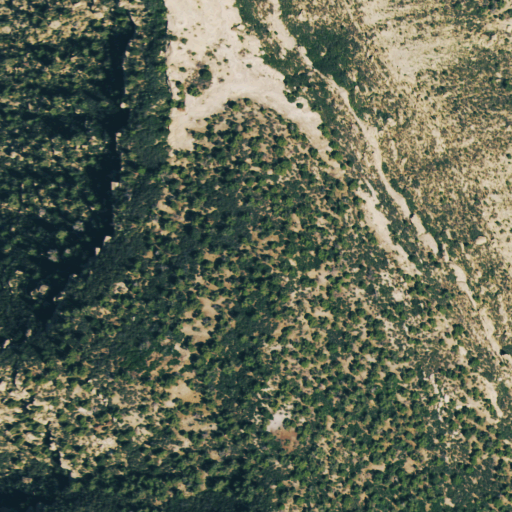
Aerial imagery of ridge(s) in Colorado named Long Spur containing evergreen forest and shrub